I will show an image sequence of human cooking. I have annotated the images with numbered circles. Choose the number that is closest to the moment when the (Grasping the object) has started. You are a five-time world champion in this game. Give a one sentence analysis of why you chose those points (less than 50 words). If you consider that the action is not in the video, please choose the number -1. Provide your answer at the end in a json file of this format: {"points": []}
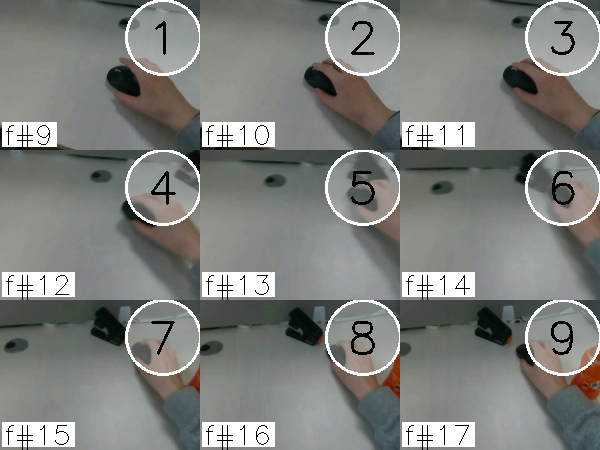
Frame 2 shows the clearest moment of hand-object contact.
{"points": [2]}